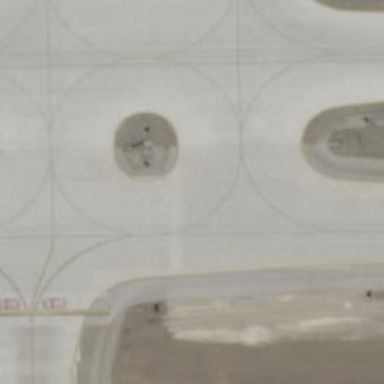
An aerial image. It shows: View of taxiway at the airport.